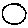
Label: circle